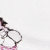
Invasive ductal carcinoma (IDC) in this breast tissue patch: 0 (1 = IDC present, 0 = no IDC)